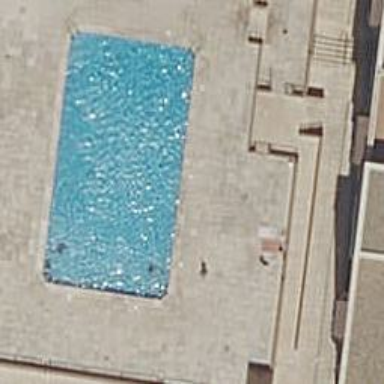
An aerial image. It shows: Swimming pool located in leisure land.